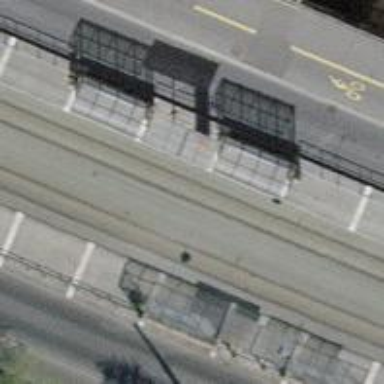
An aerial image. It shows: Tram stop with public transport stop position for trams.